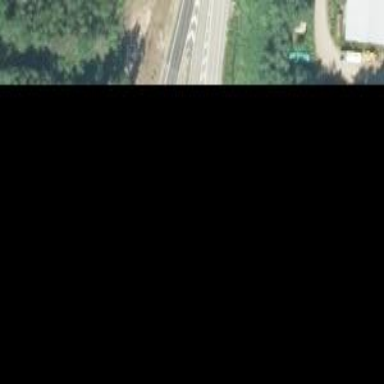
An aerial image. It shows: Trunk highway.